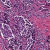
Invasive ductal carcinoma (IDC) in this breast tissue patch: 0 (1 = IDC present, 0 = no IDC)